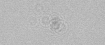
Label: camera_spot